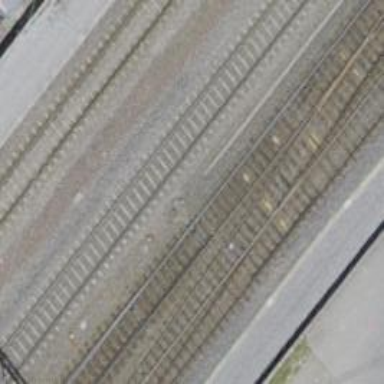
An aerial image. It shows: Railway switch.